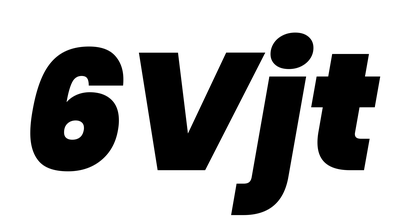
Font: Poppins-BlackItalic